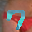
Label: 7